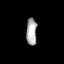
Tissue: lung
Cell type: T cells
Senescence score: 0.184
Nuclear area (px): 283
Mean DAPI intensity: 169.689